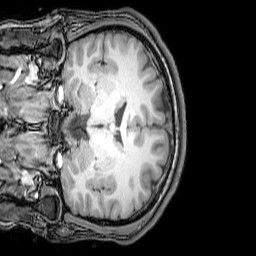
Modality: T1w
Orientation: coronal
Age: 22
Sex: male
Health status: healthy
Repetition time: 0.081 s
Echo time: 0.037 s